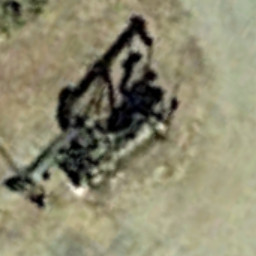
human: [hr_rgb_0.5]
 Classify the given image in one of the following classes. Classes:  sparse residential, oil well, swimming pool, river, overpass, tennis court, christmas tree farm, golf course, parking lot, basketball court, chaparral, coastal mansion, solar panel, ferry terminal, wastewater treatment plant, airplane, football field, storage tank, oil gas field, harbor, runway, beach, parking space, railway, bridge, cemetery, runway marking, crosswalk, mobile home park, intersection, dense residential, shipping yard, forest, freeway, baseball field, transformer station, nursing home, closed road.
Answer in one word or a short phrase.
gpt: oil well